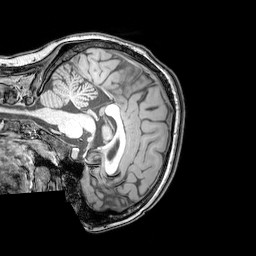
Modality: T1w
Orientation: sagittal
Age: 22
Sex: female
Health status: healthy
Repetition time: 0.081 s
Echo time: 0.037 s